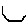
Label: hexagon